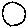
Label: circle